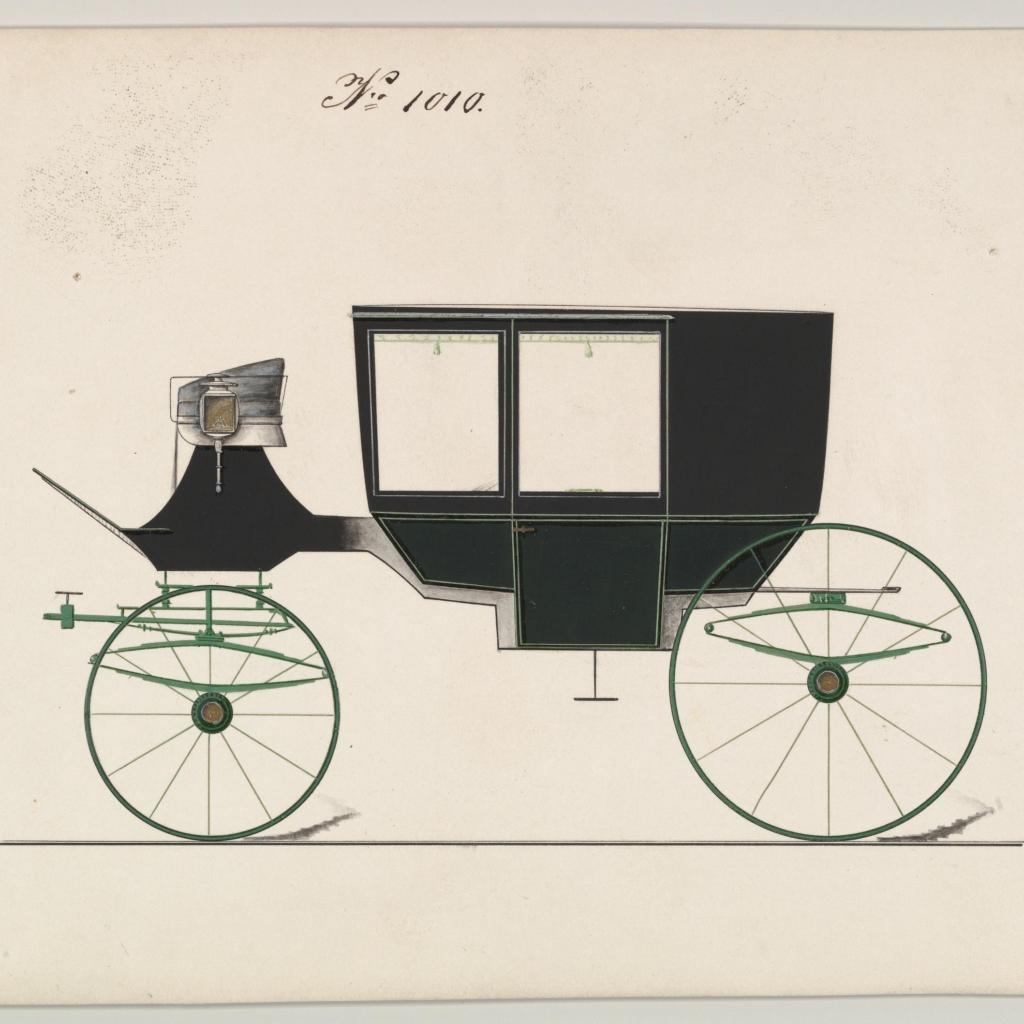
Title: Coach #1010
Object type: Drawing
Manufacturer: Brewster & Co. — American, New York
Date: ca. 1870
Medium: Pen and black ink, watercolor and gouache, metallic ink, and gum arabic
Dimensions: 6 x 8 5/8 in. (15.2 x 21.9 cm)
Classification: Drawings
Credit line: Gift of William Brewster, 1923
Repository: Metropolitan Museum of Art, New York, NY